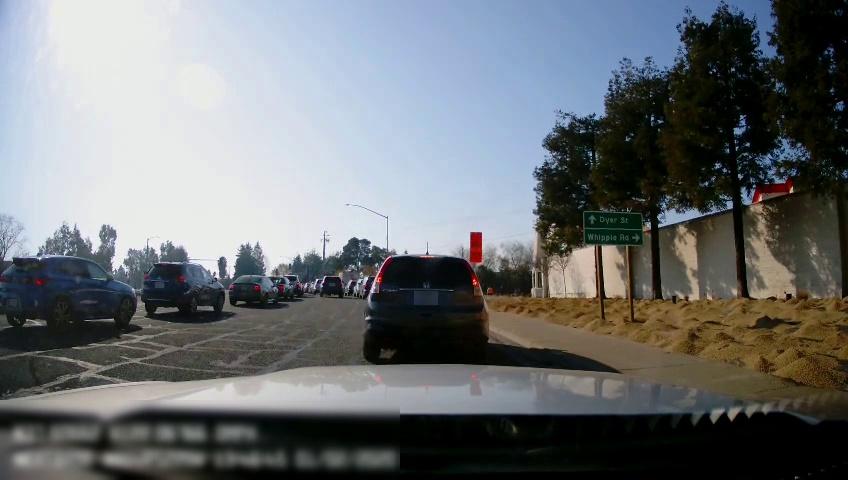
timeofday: Dusk/Dawn/Twilight
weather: Sunny
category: Drivable Space
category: Vehicles | SUV
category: Vehicles | Car
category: Vehicles | SUV
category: Vehicles | SUV
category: Vehicles | SUV
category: Vehicles | Car
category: Vehicles | SUV
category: Vehicles | SUV
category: Vehicles | SUV
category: Vehicles | SUV
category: Vehicles | SUV
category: Vehicles | Truck
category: Pedestrians
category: Traffic | Signs
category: Traffic | Signs